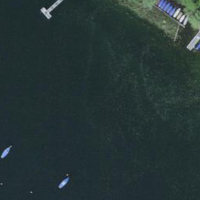
EUNIS habitat code: 14
Species observed at this site:
Tachybaptus ruficollis
Corvus corone
Podiceps cristatus
Cyanistes caeruleus
Fulica atra
Alcedo atthis
Anas platyrhynchos
Botaurus stellaris
Anthus spinoletta
Streptopelia decaocto
Passer domesticus
Fringilla coelebs
Coloeus monedula
Turdus merula
Chroicocephalus ridibundus
Poecile palustris
Gallinula chloropus
Parus major
Erithacus rubecula
Mergus merganser
Pica pica
Sitta europaea